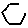
Label: hexagon